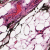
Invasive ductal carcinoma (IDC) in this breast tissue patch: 0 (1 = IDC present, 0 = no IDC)